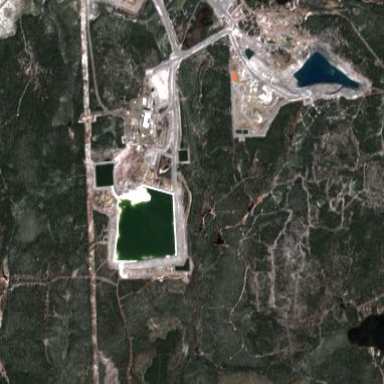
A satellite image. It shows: Quarry used for surface mining.